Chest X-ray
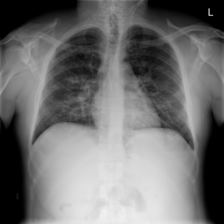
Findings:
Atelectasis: negative
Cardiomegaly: negative
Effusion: negative
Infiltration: positive
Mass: negative
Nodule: negative
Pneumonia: negative
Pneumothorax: negative
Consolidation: negative
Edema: negative
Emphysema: negative
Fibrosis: negative
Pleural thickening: negative
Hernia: negative